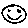
Label: smiley face